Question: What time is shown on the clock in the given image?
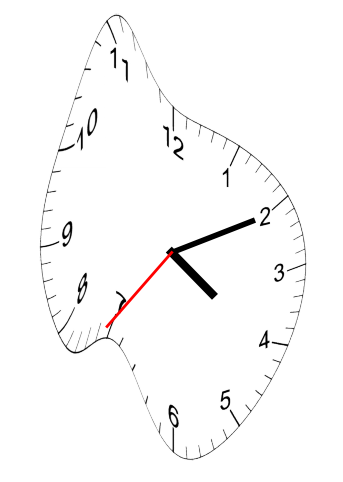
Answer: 04:10:36